Aerial crown-view tile of a tropical tree (Barro Colorado Island, Panama), acquired 20240918:
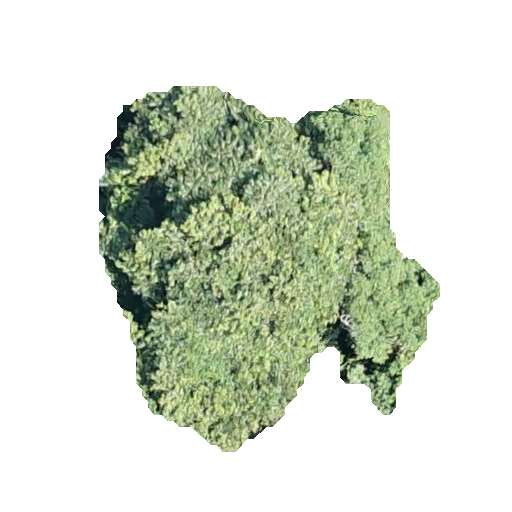
Species: Luehea seemannii
GBIF accepted scientific name: Luehea seemannii
Crown area: 136.759 m²